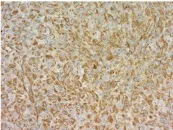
Histopathology and immunohistochemistry (IHC) of HNSC. (D) IHC Vimentin(+), original magnification x200.
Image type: pathology (immunostaining)